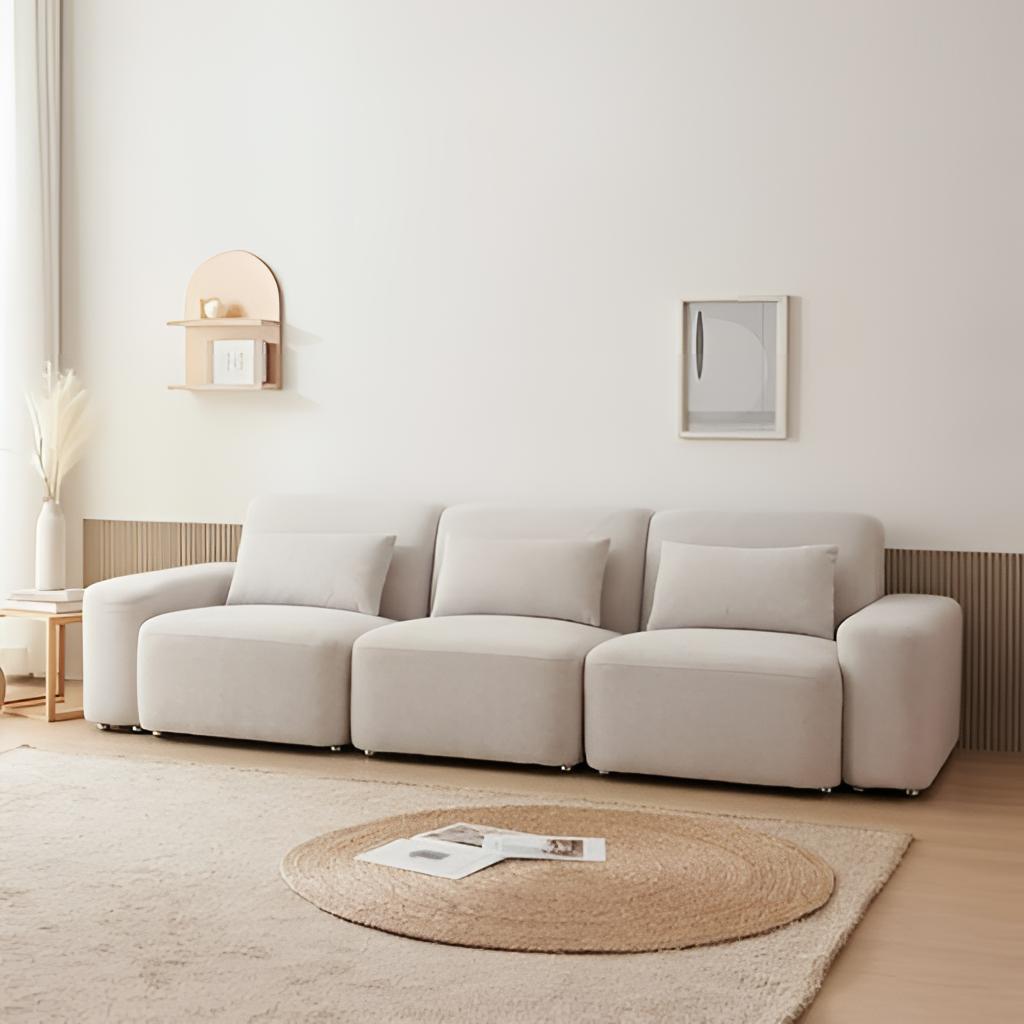
fabric sectional sofa, living room, minimalist, beige and gray paint and wood wallpaper, with vertical two tone pattern, wood flooring, with plank pattern